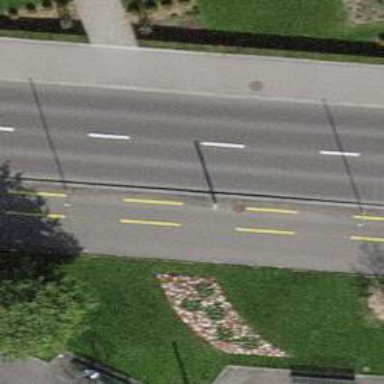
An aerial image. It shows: Footway with surface of fine gravel.